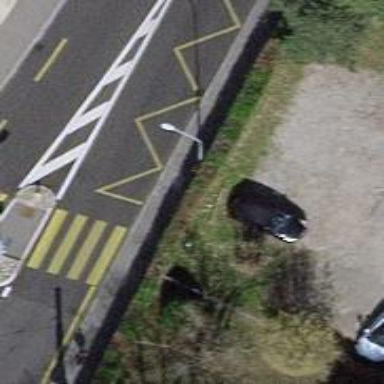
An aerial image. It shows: Asphalt sidewalk leading to platform for public transport.